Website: crate-barrel
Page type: store-pickup
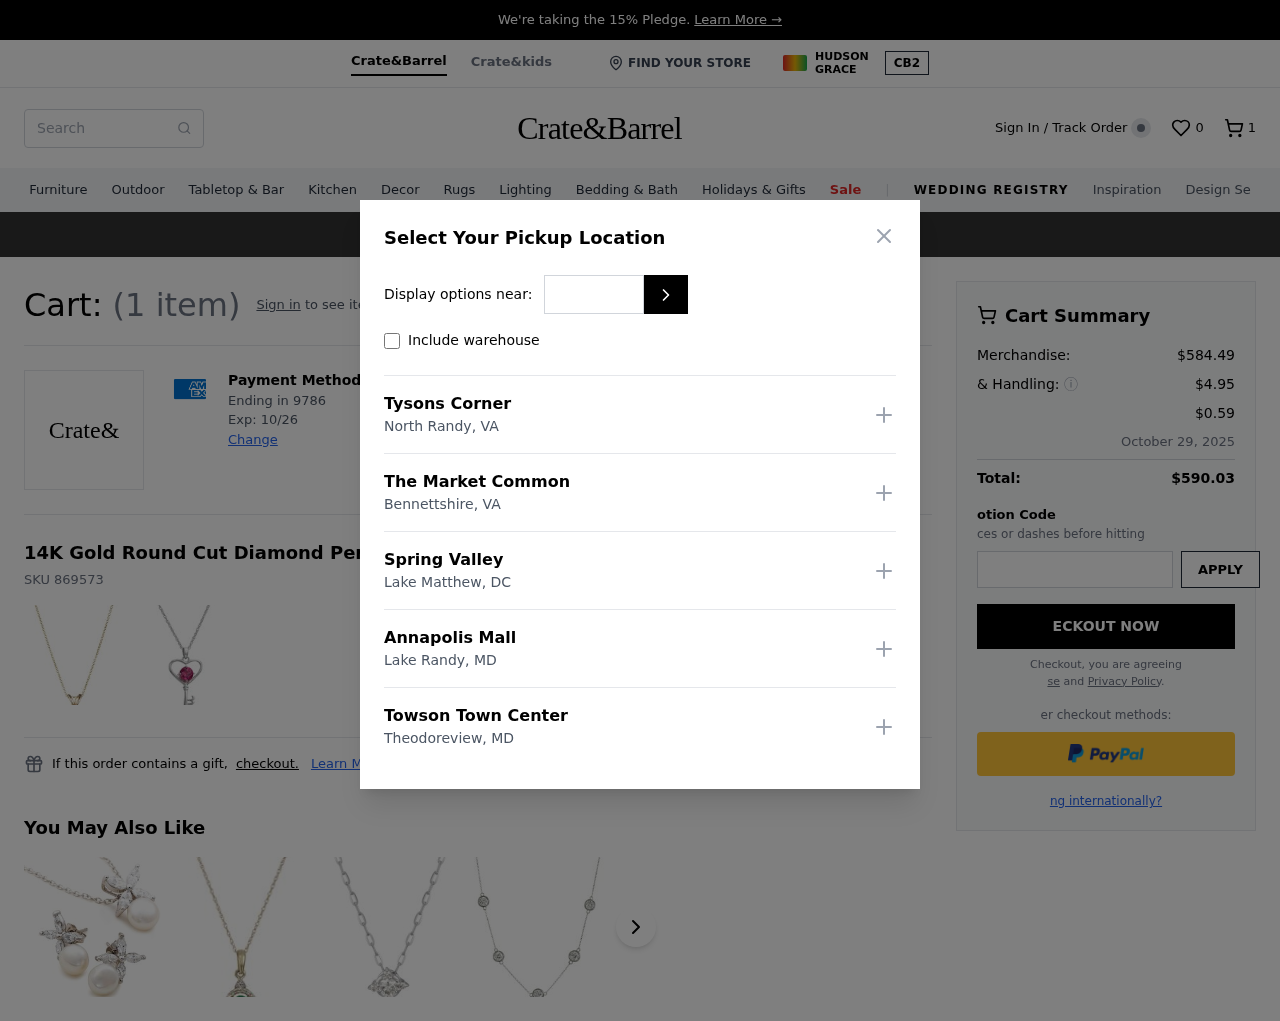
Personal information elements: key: PII_CARD_EXPIRY
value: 10/26
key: PII_CARD_LAST4
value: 9786
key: PII_LOCATION1_CITY
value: North Randy
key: PII_LOCATION1_NAME
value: Tysons Corner
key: PII_LOCATION1_STATE
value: VA
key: PII_LOCATION2_CITY
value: Bennettshire
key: PII_LOCATION2_NAME
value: The Market Common
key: PII_LOCATION2_STATE
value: VA
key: PII_LOCATION3_CITY
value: Lake Matthew
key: PII_LOCATION3_NAME
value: Spring Valley
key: PII_LOCATION3_STATE
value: DC
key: PII_LOCATION4_CITY
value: Lake Randy
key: PII_LOCATION4_NAME
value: Annapolis Mall
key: PII_LOCATION4_STATE
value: MD
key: PII_LOCATION5_CITY
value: Theodoreview
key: PII_LOCATION5_NAME
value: Towson Town Center
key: PII_LOCATION5_STATE
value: MD
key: PII_POSTCODE
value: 86146
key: PII_GIFT_FIRSTNAME
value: Anna
Product elements: key: PRODUCT1_NAME
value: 14K Gold Round Cut Diamond Pendant Necklace J-K Colour I2-I3 Clarity
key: PRODUCT1_SKU
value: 869573
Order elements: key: ORDER_NUM_ITEMS
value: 1
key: ORDER_NUM_ITEMS
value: (1 item)
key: ORDER_SUBTOTAL
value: $584.49
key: ORDER_SHIPPING_COST
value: $4.95
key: ORDER_SURCHARGE
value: $0.59
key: ORDER_DELIVERY_DATE
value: October 29, 2025
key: ORDER_TOTAL
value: $590.03
Search elements: key: HEADER_SEARCH
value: Search
Other elements: key: WISHLIST_NUM_ITEMS
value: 0